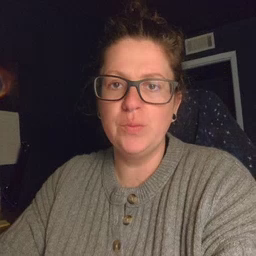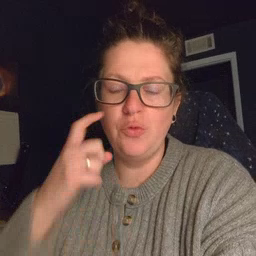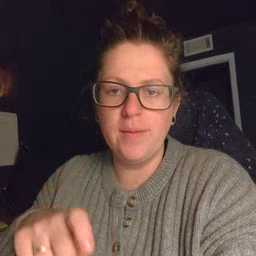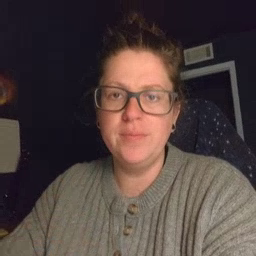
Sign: cry